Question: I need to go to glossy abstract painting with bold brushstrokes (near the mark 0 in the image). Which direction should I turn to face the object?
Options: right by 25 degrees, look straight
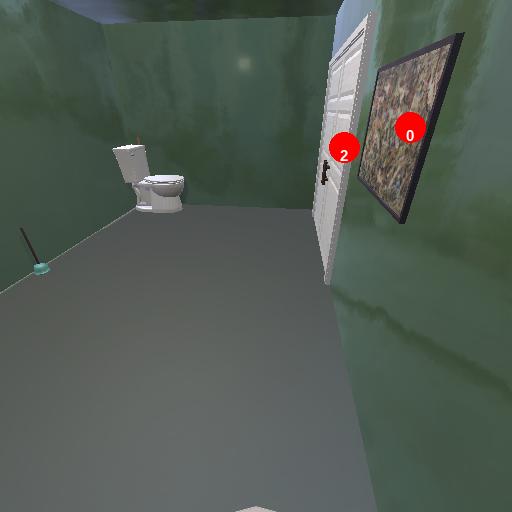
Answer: right by 25 degrees